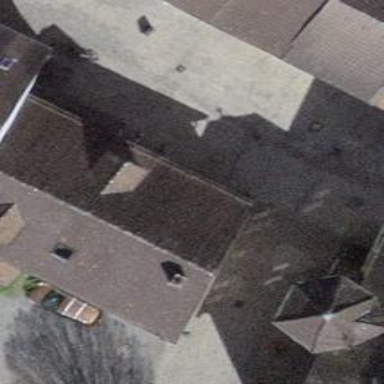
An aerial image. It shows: Civic building with gabled roof.